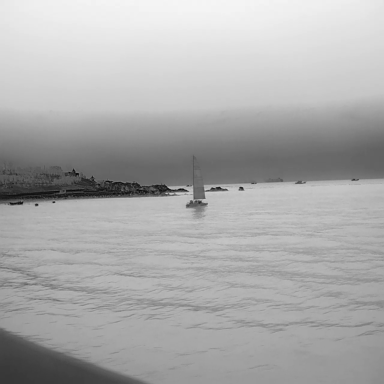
There are seven objects shown in the infrared image, including five bulk_carriers, a fishing_boat, and a sailboat.